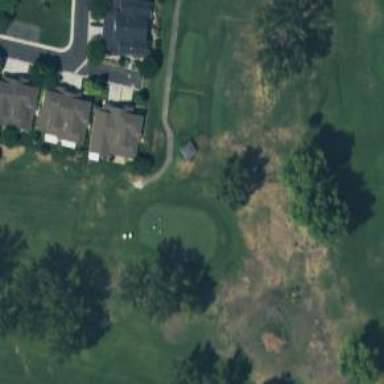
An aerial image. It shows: View of golf hole.